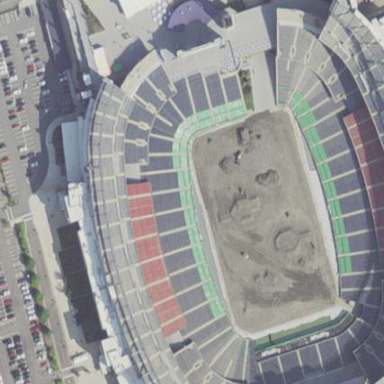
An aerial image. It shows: Stadium.